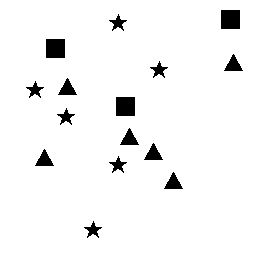
Squares: 3
Triangles: 6
Stars: 6
Total shapes: 15